Question: I want to write a jasper reports application. It has to arrange an image and a text such that they will be appropriately placed. This is what I want.

I get images and texts from a web service, so I can fetch image size on runtime. If its width is bigger the text should be below, and vice versa. I tried setting width option by a parameter, but it did not work.
How can i do it?
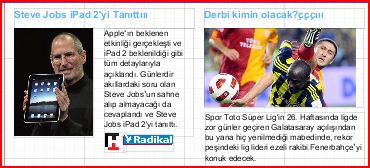
Answer: Correct: You cannot set the image width using a parameter.
The quickest solution is probably like this:
Determine what your maximum width is. Then use a 'Print when expression' to display either the picture-next-to-text layout or the picture-above-text layout. Your report will have 2 image elements and 2 text elements, but you'll choose which one to display based on the image size.
An alternative would be to investigate something like Dynamic Jasper. That's a project designed to dynamically generate the .jrxml on the fly, so it has the ability to modify the width similar to what you're describing.